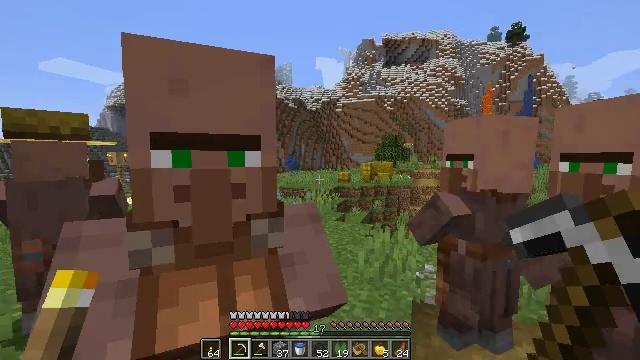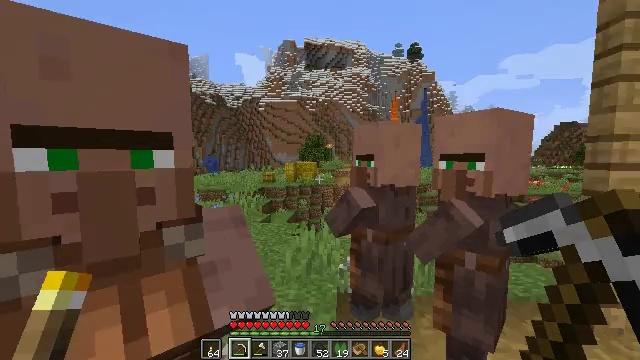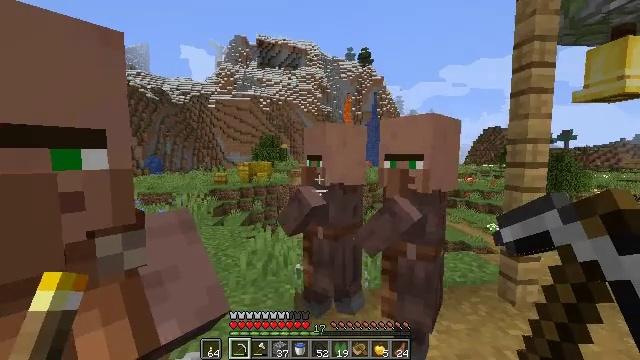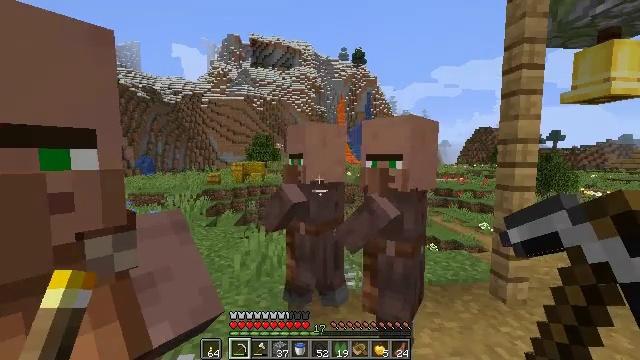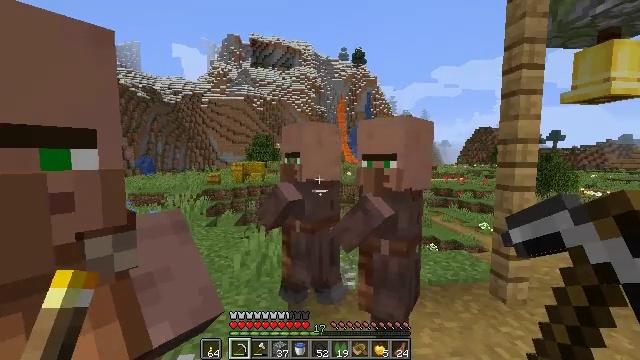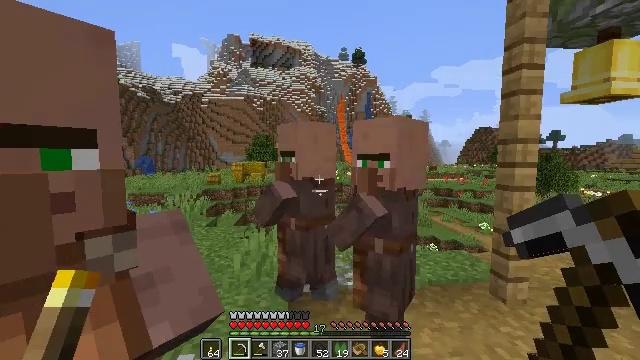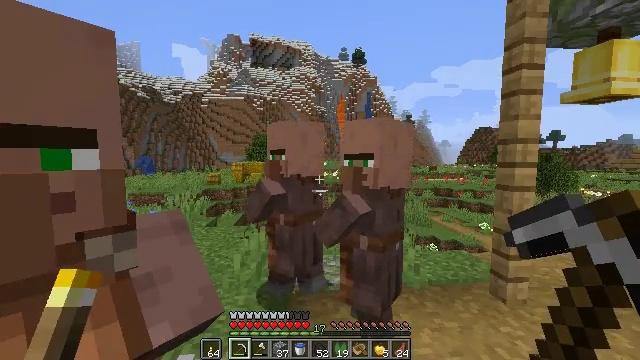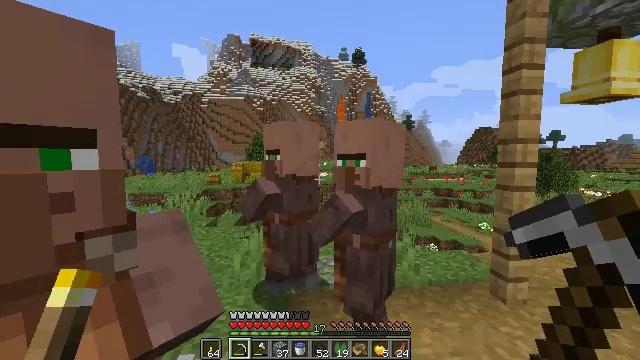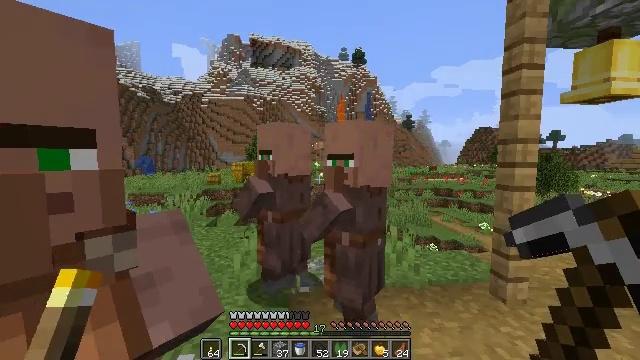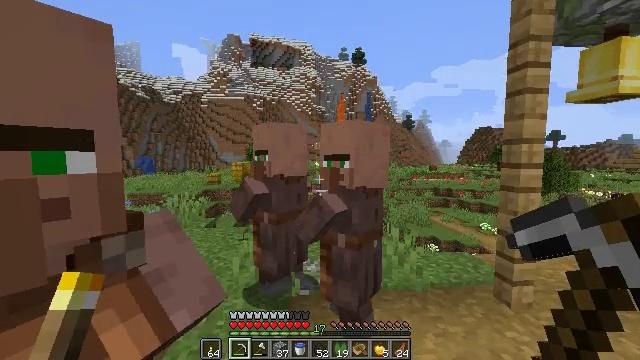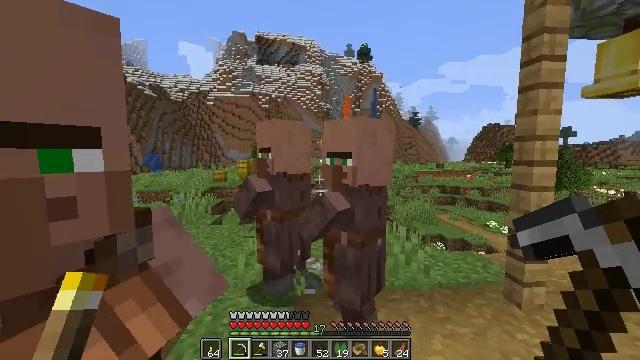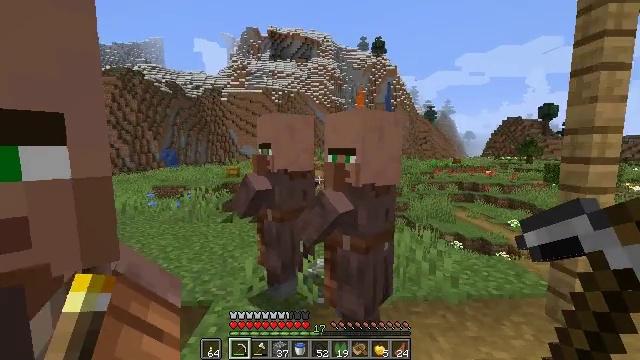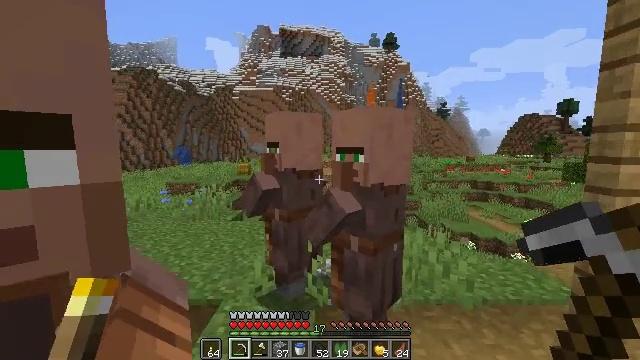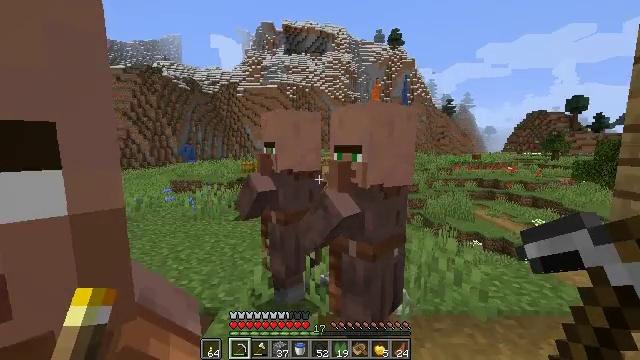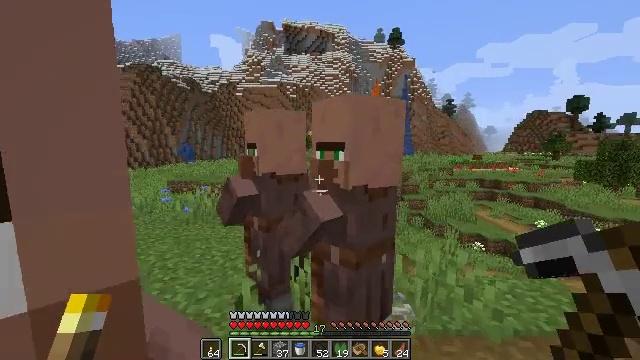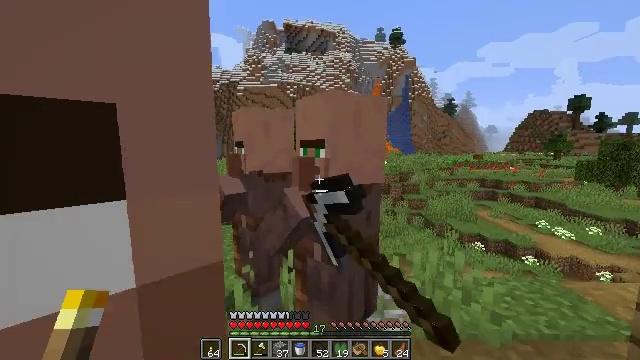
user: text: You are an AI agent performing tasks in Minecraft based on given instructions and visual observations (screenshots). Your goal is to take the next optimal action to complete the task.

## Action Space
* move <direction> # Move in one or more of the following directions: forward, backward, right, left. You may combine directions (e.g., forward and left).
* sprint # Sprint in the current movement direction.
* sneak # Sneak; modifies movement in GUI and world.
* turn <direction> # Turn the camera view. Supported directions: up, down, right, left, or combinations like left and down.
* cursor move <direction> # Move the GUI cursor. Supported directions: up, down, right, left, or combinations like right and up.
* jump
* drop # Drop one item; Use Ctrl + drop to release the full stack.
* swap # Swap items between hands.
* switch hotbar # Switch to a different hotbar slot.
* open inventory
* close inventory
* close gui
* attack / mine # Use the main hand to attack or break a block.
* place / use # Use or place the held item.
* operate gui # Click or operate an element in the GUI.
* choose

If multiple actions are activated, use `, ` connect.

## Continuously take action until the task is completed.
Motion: motion action
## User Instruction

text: Harvest hay blocks from the village.
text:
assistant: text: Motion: turn right
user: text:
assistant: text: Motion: turn right
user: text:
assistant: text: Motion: turn right
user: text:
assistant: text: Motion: no_op
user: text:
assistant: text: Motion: no_op
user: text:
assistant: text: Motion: no_op
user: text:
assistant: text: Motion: no_op
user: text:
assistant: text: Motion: no_op
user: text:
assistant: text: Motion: move forward
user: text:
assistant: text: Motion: move forward, turn left
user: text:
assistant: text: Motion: move forward, turn left
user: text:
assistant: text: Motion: move forward, turn left
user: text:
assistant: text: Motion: move forward
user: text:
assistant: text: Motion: use / place
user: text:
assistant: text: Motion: use / place
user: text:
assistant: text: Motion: use / place
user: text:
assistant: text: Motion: no_op
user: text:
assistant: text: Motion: no_op
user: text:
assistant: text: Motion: open gui
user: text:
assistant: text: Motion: no_op
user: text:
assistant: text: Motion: no_op
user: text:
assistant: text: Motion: no_op
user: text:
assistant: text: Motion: no_op
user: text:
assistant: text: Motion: no_op
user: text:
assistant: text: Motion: no_op
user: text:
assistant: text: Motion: no_op
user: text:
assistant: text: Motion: no_op
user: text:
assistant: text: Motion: cursor move left
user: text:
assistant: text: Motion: cursor move left and up
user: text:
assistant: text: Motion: cursor move left and up